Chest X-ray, PA view. Patient: 30 years old, sex M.
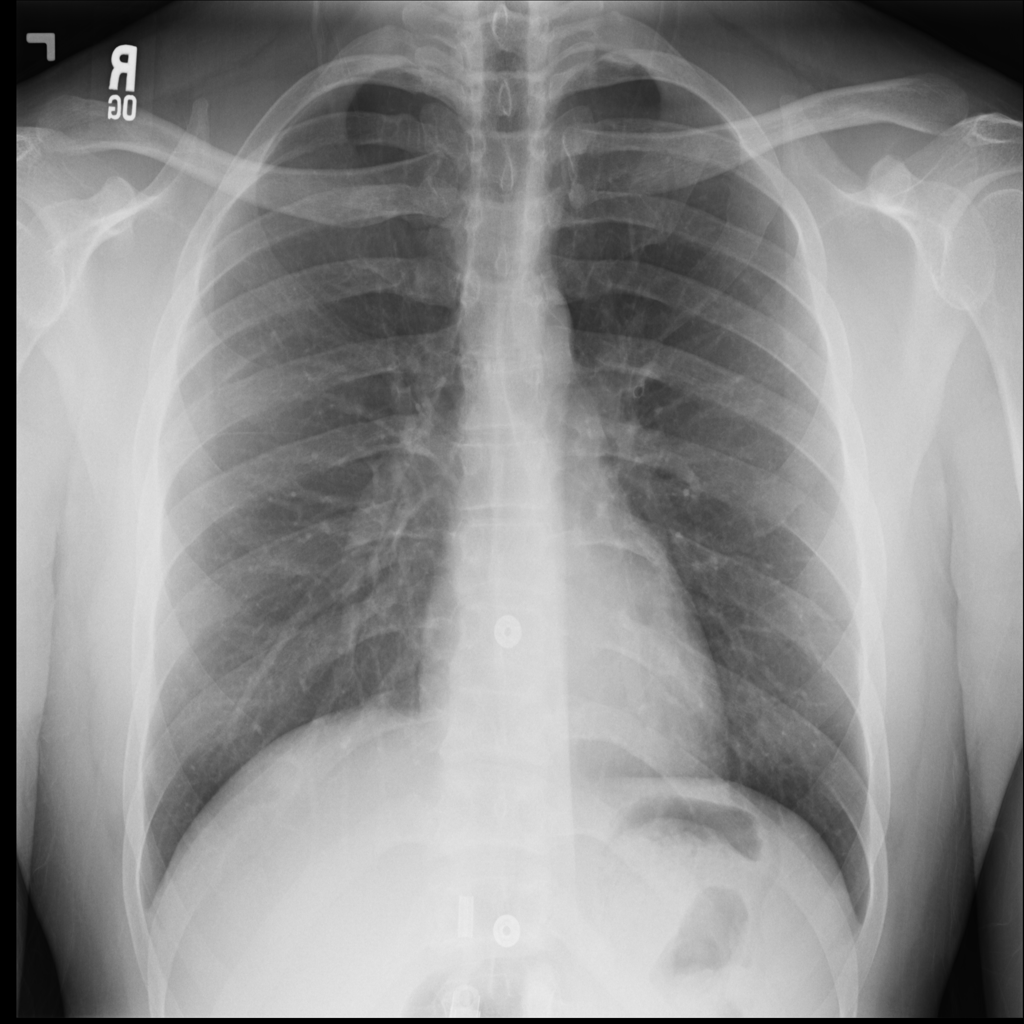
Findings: No Finding